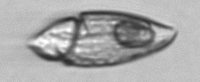
Label: Katodinium_or_Torodinium